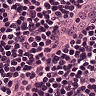
Metastatic tissue present: no